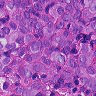
Metastatic tissue present: yes